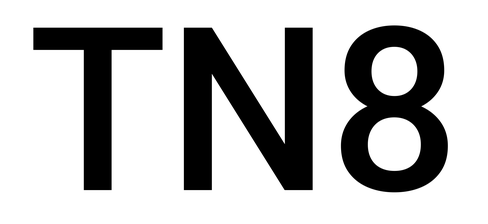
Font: Roboto_Medium